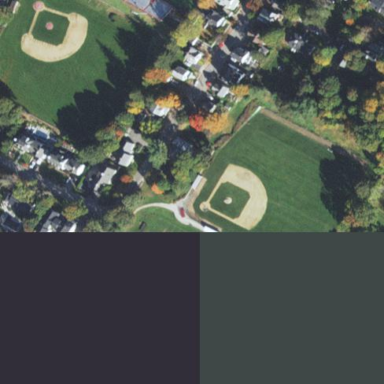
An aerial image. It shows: Baseball pitch for leisure land.